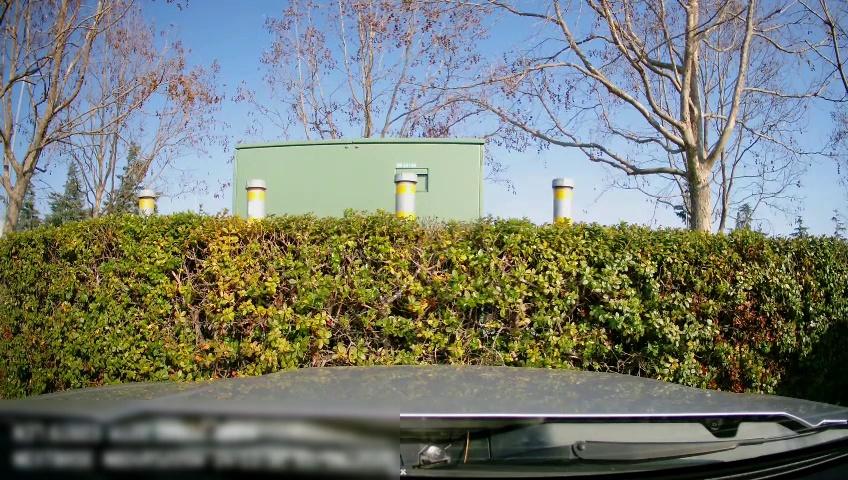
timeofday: Day
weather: Sunny